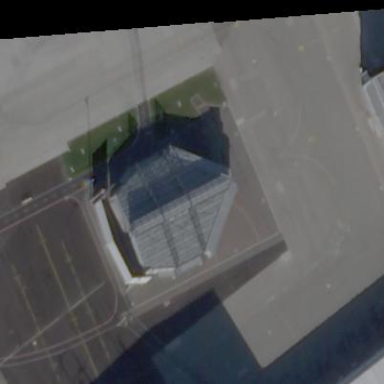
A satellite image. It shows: Hangar at the transportation building.